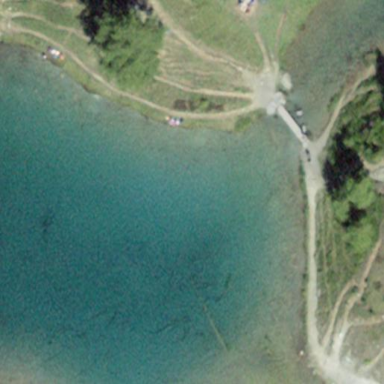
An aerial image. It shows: Serene lake.